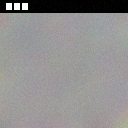
Screen state: on